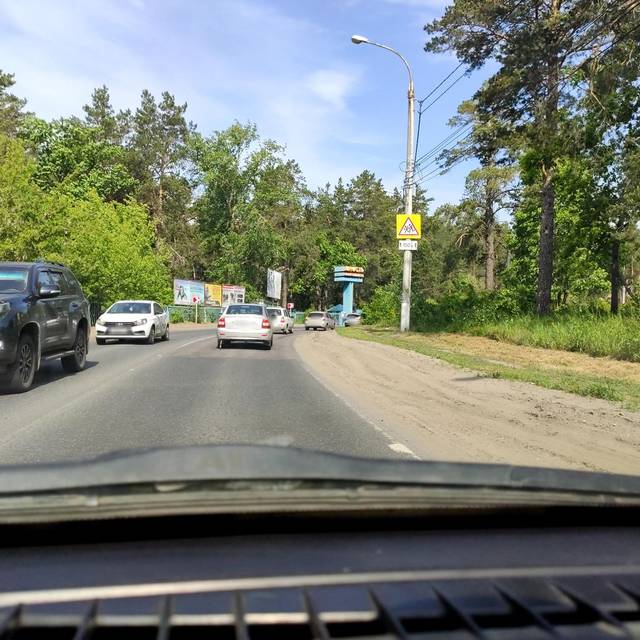
Region: Russia
Coordinates: 53.486, 49.312